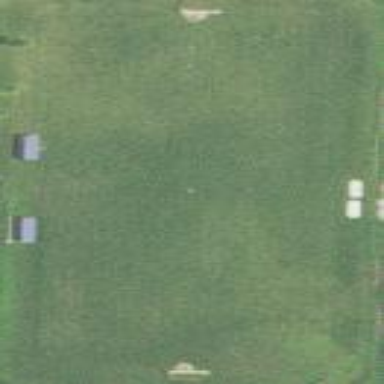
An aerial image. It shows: Soccer pitch designated for leisure and sports activities.